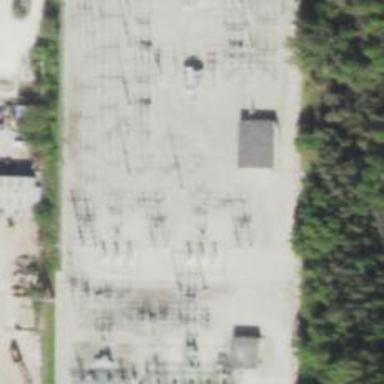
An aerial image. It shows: Switch used for power control.